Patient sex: F
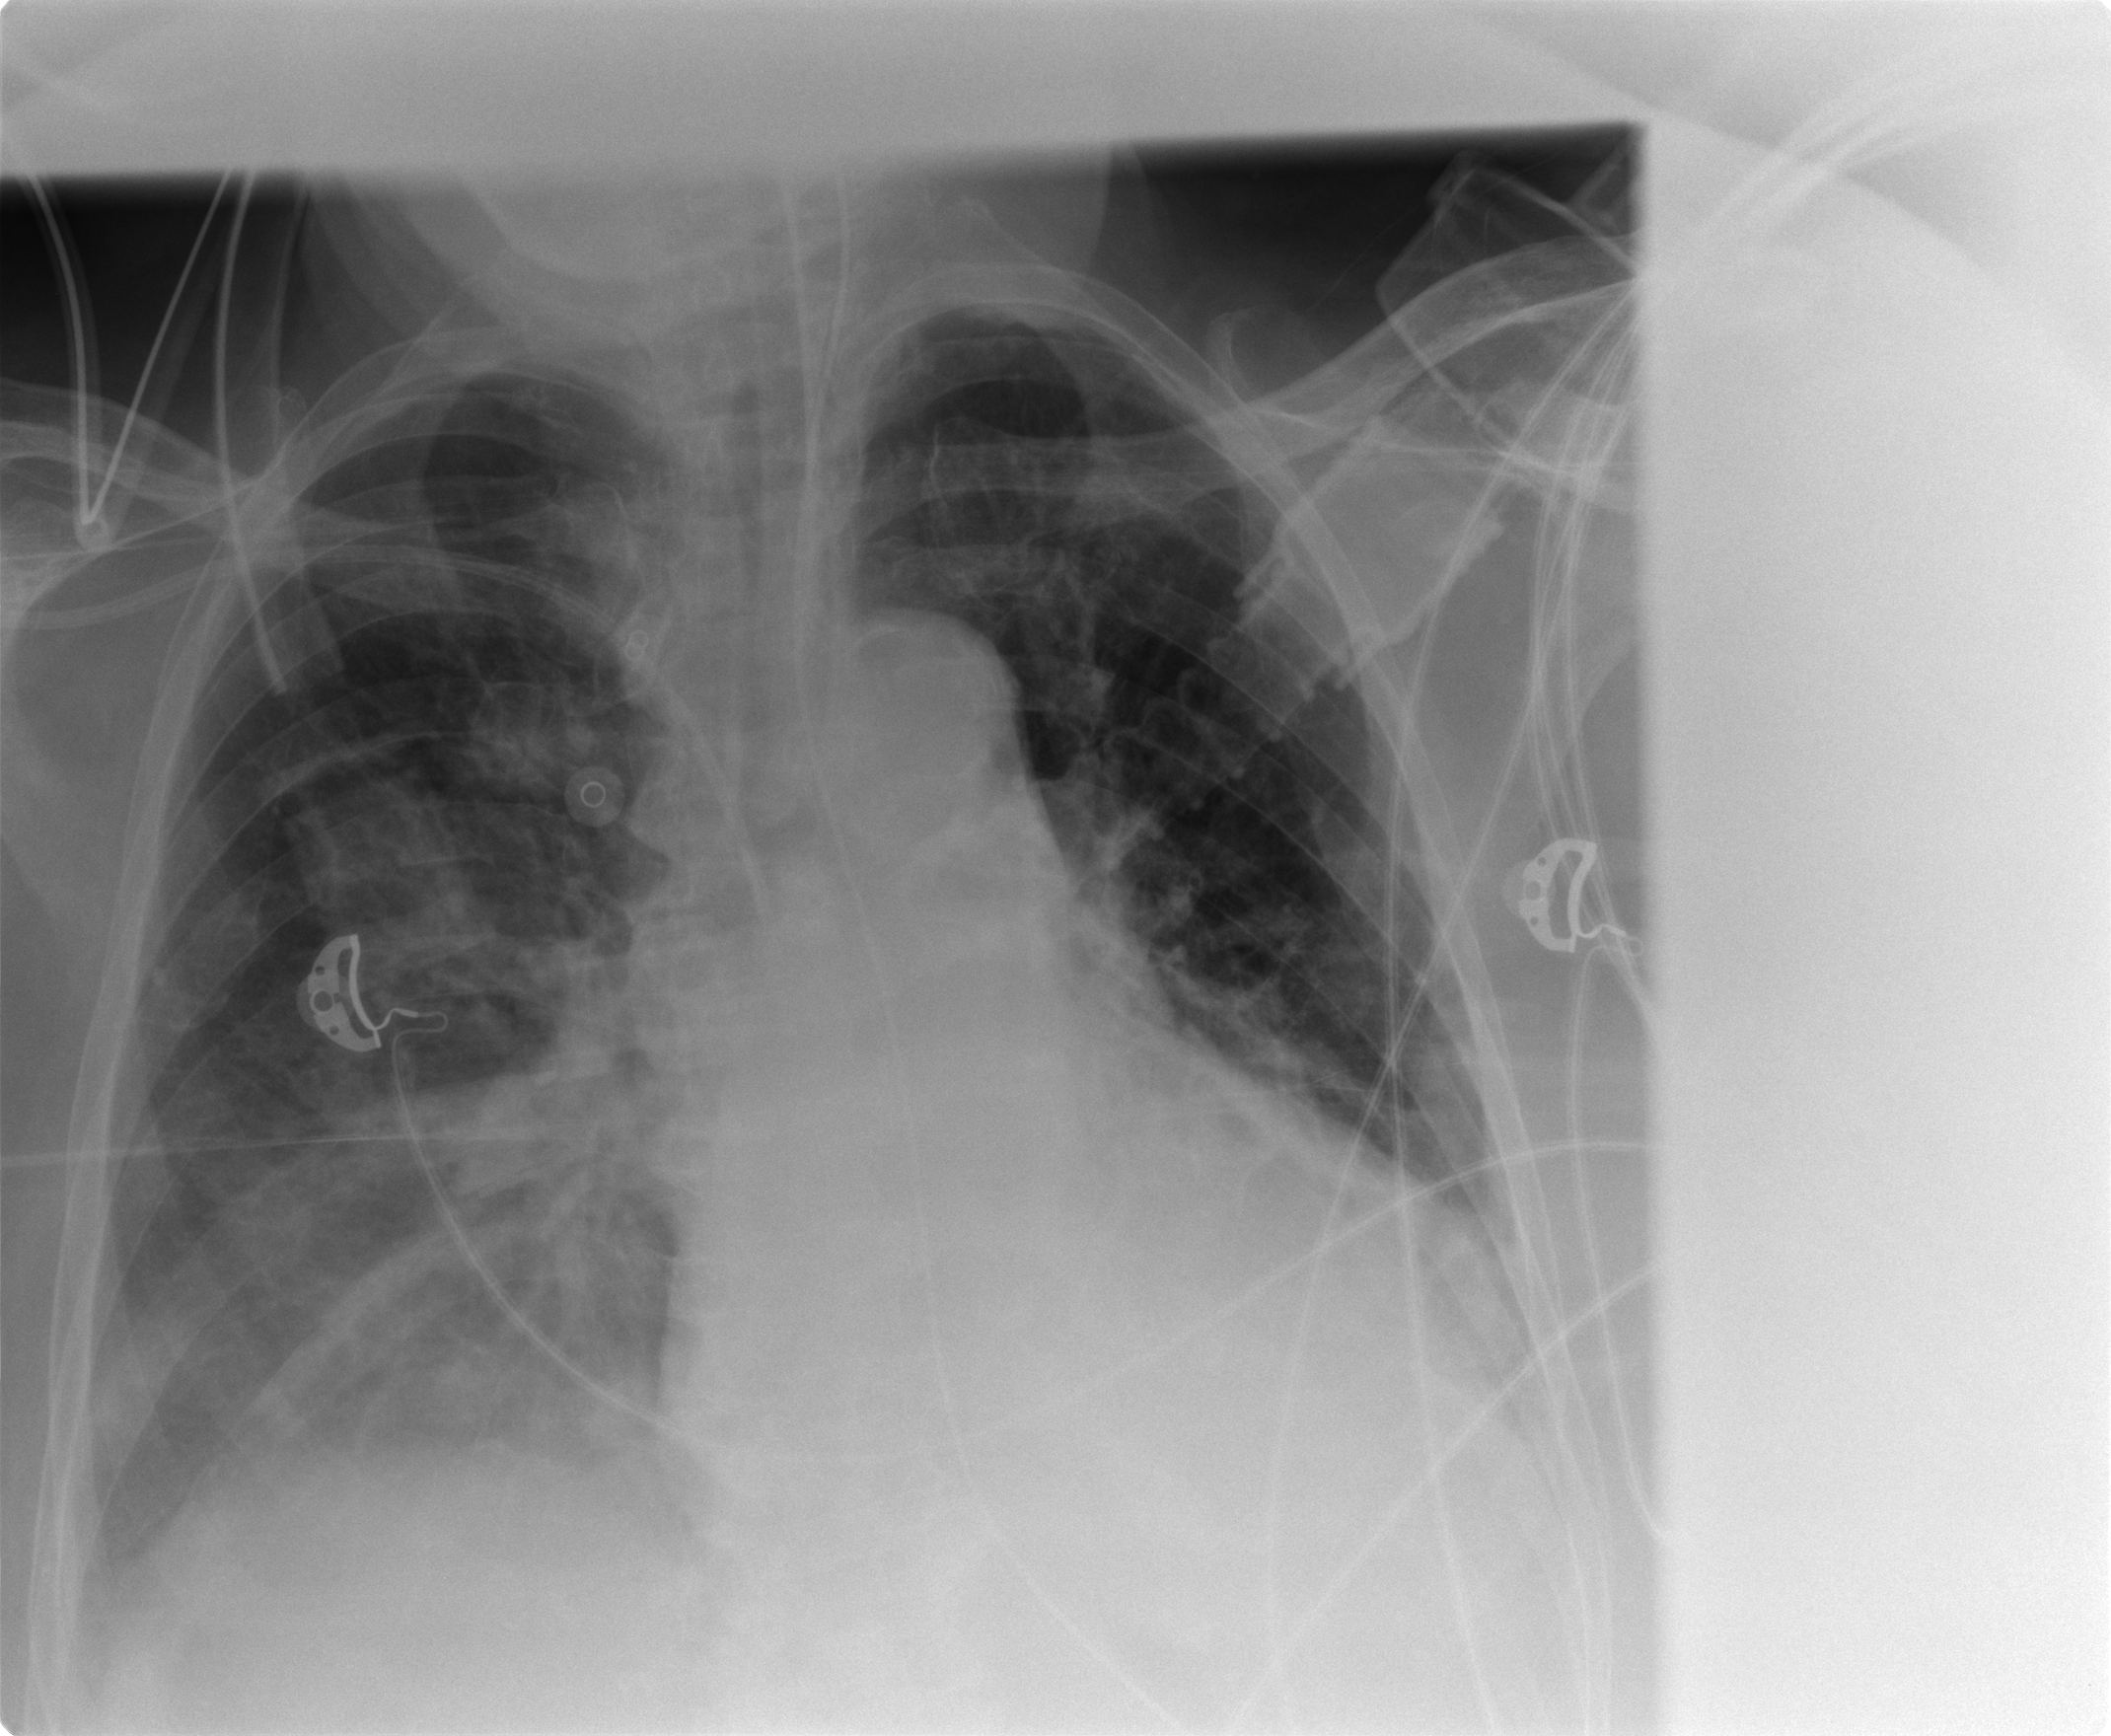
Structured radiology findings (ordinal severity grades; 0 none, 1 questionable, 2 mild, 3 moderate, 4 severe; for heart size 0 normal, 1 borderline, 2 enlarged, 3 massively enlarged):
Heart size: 2
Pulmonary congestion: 3
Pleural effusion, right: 2
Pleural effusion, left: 1
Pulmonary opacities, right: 2
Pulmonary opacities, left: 2
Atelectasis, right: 1
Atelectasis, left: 2